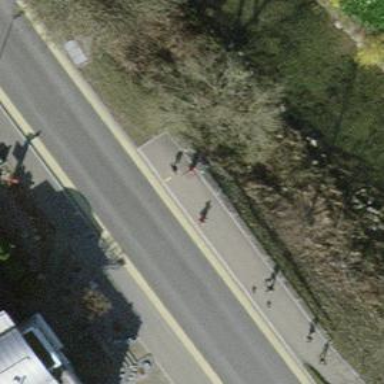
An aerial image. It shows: Bus stop with platform for public transport.